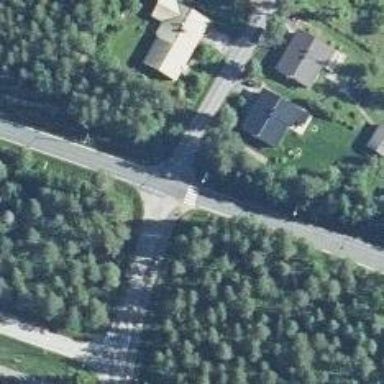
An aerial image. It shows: Crossing on cycleway.